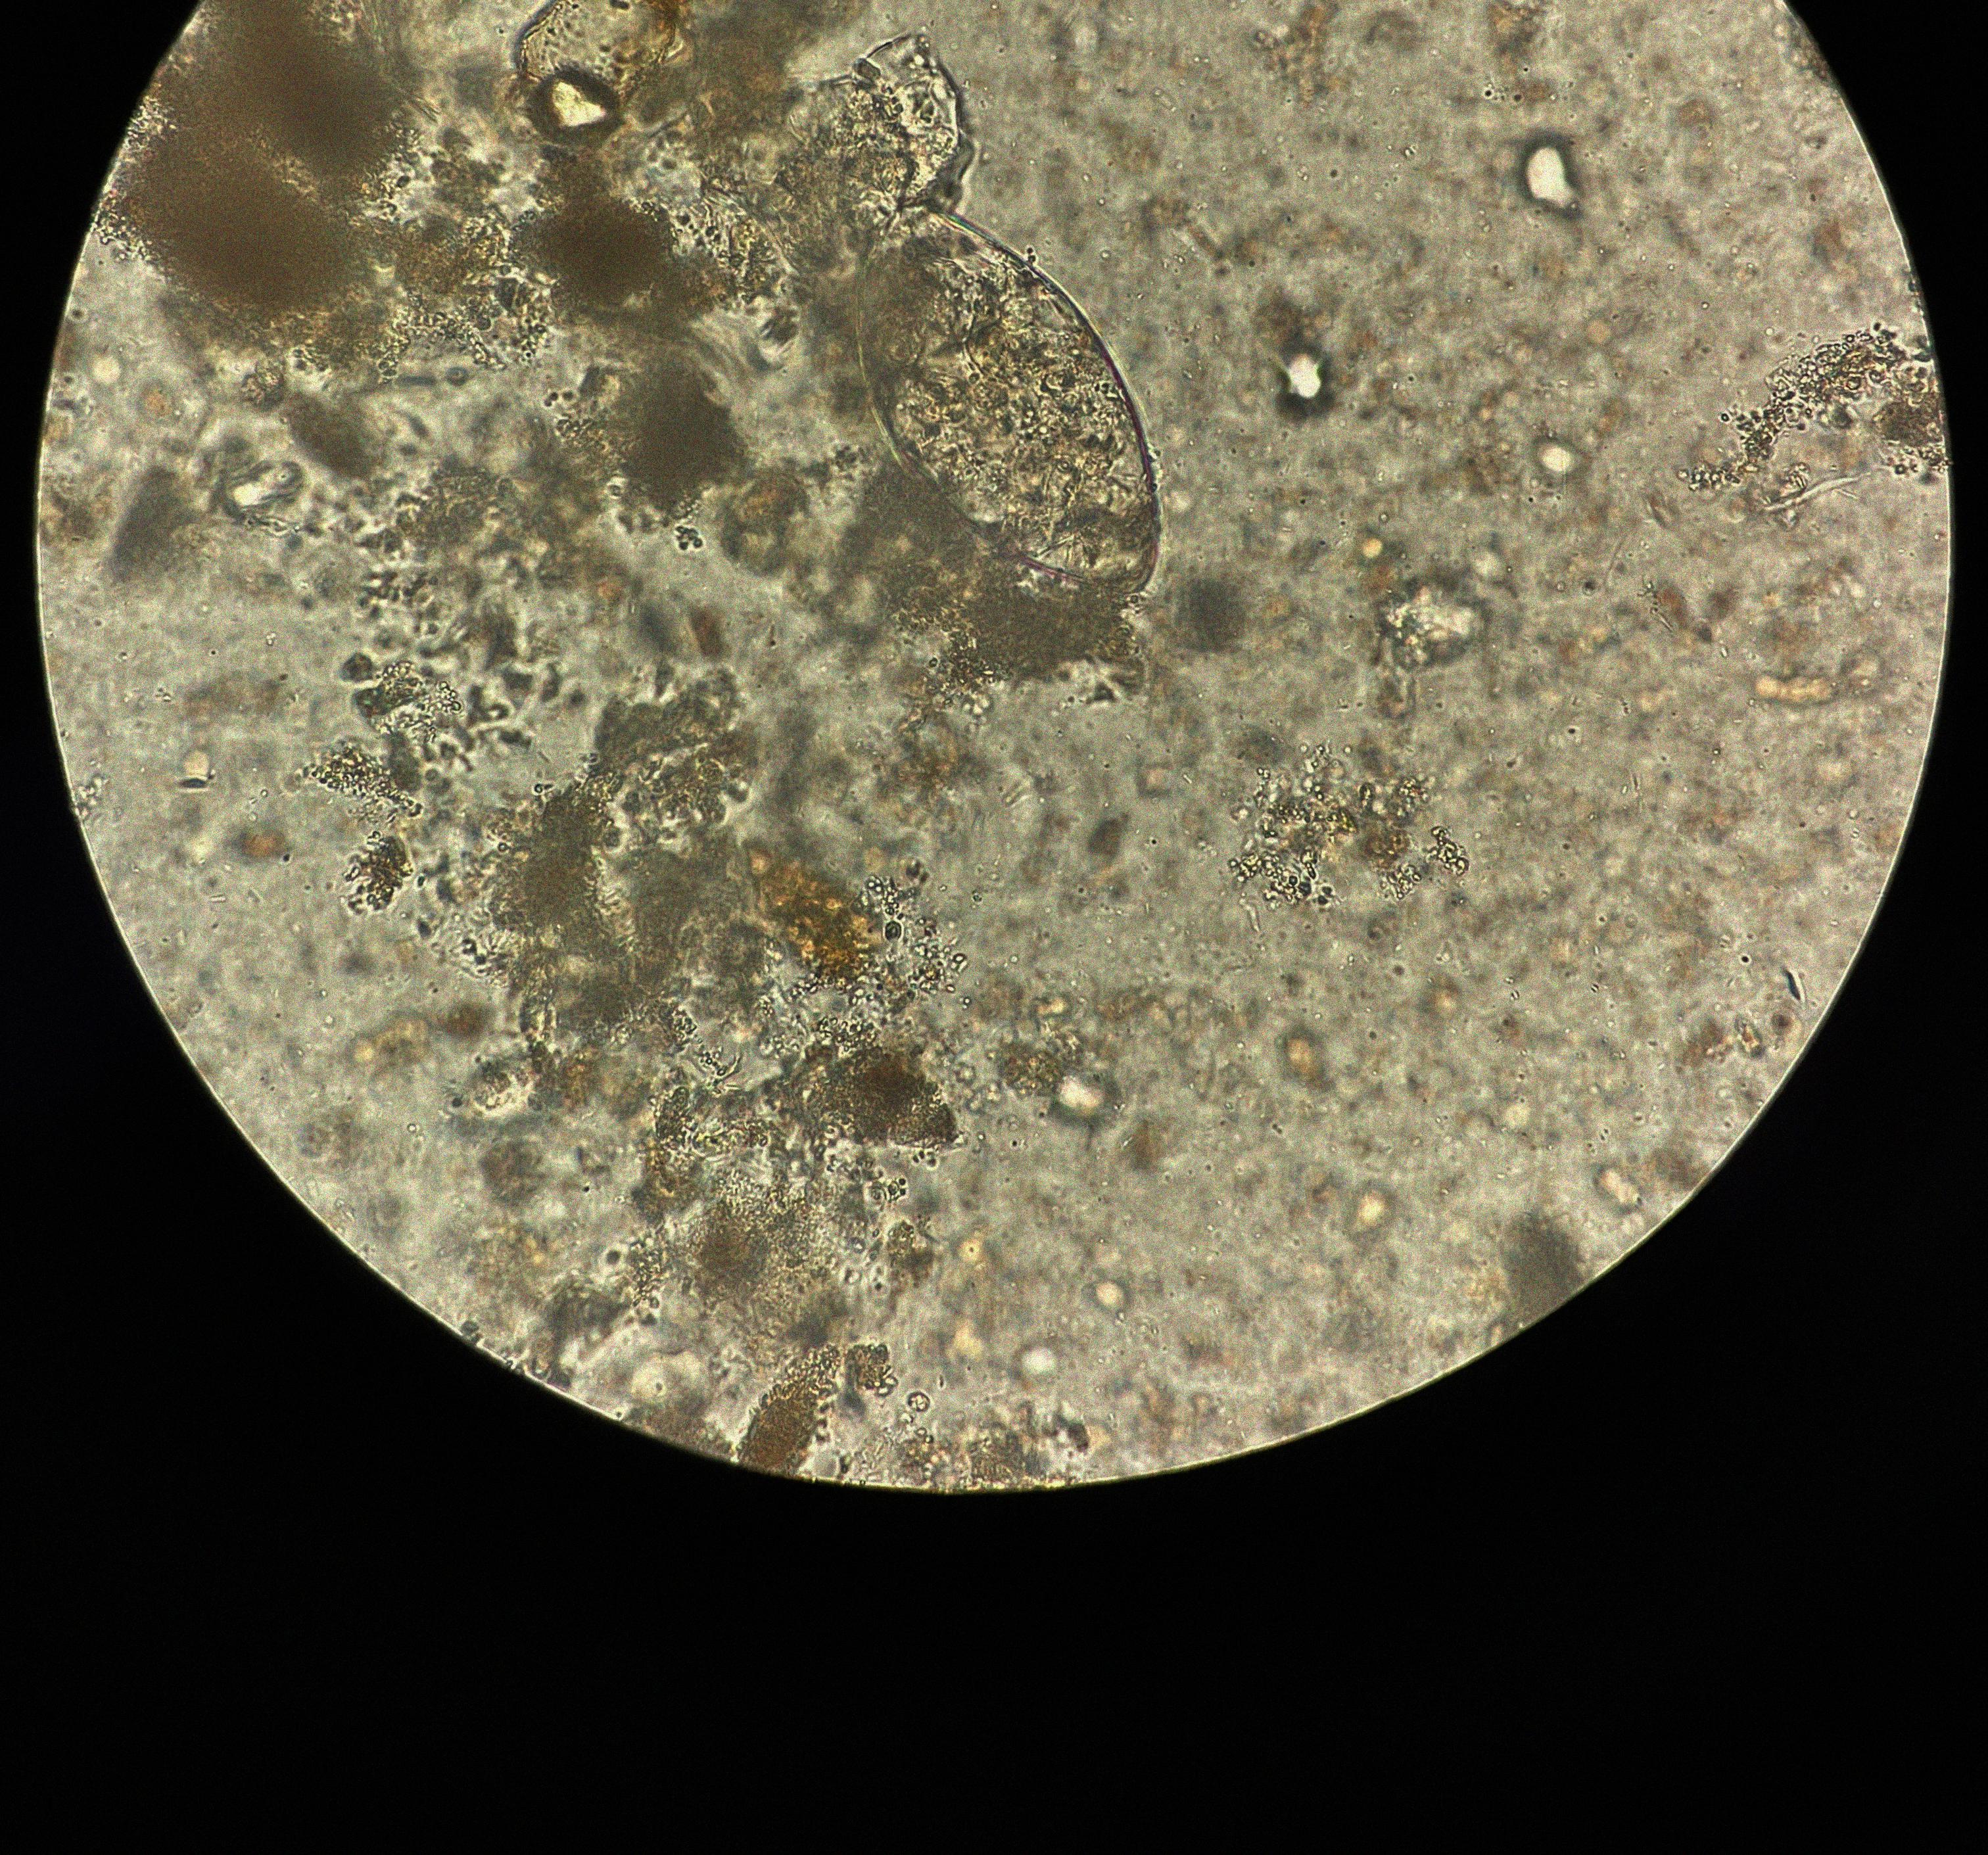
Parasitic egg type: Fasciolopsis buski